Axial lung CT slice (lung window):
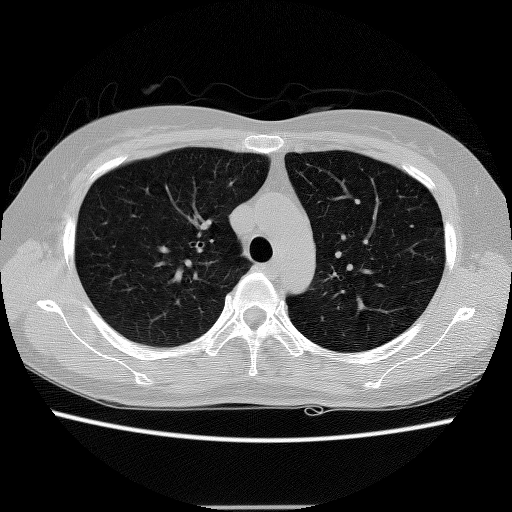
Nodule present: no